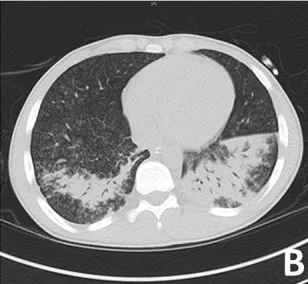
Imaging of most severe autoimmune lung disease on admission. CT-scan after 1 min of recruitment at a PEEP-level of 10 cm H20, and ,a PIP of 35 cm H2O, followed by 1 min at a PEEP-level of 20 cm H2O, and ,a PIP of 45 cm H2O at an inspiratory hold.
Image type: radiology (ct)